【题型】解答题　【知识点】解析几何　【难度】easy
已知椭圆$C: \frac{x^2}{a^2} + \frac{y^2}{b^2} = 1(a > b > 0)$的左、右焦点为 $F_1, F_2$, 离心率为 $\frac{1}{2}$. 点 $P$ 是椭圆 $C$ 上不同于顶点的任意一点, 射线 $PF_1、PF_2$ 分别与椭圆 $C$ 交于点 $A, B$, $\triangle PF_1B$ 的周长为 8.

(1)求椭圆 $C$ 的标准方程;

(2)若 $\overrightarrow{PF_1} = \lambda_1 \overrightarrow{F_1A}, \overrightarrow{PF_2} = \lambda_2 \overrightarrow{F_2B}$, 求证: $\lambda_1 + \lambda_2$ 为定值.
【解答】
【答案】(1) $\frac{x^2}{4} + \frac{y^2}{3} = 1$

(2)证明见解析

【解析】(1) $\because C_{\triangle PF_1B} = |PF_1| + |PF_2| + |BF_1| + |BF_2| = 2a + 2a = 4a$,

$\therefore 4a = 8, a = 2$

由离心率 $\frac{1}{2}$ 得 $c = 1$, 从而 $b = \sqrt{3}$,

所以椭圆 $C$ 的标准方程为 $\frac{x^2}{4} + \frac{y^2}{3} = 1$.

设 $P(x_0, y_0), A(x_1, y_1), B(x_2, y_2)$, 则 $\frac{x_0^2}{4} + \frac{y_0^2}{3} = 1$,

可设直线 $PA$ 的方程为 $x = my - 1$, 其中 $m = \frac{x_0 + 1}{y_0}$,

联立 $\begin{cases} x = my - 1 \\ \frac{x^2}{4} + \frac{y^2}{3} = 1 \end{cases}$, 化简得 $(3m^2 + 4)y^2 - 6my - 9 = 0$,

则 $y_0 y_1 = \frac{-9}{3m^2 + 4} = \frac{-9}{3\left(\frac{x_0 + 1}{y_0}\right)^2 + 4}$, 同理可得, $y_0 y_2 = \frac{-9}{3\left(\frac{x_0 - 1}{y_0}\right)^2 + 4}$

因为 $\overrightarrow{PF_1} = \lambda_1 \overrightarrow{F_1A}, \overrightarrow{PF_2} = \lambda_2 \overrightarrow{F_2B}$

所以 $\lambda_1 + \lambda_2 = \frac{PF_1}{AF_1} + \frac{PF_2}{BF_2} = \frac{y_0}{-y_1} + \frac{y_0}{-y_2} = -y_0 \left(\frac{1}{y_1} + \frac{1}{y_2}\right)$

$= \frac{y_0^2 \left[3\left(\frac{x_0 + 1}{y_0}\right)^2 + 4 + 3\left(\frac{x_0 - 1}{y_0}\right)^2 + 4\right]}{9} = \frac{3(x_0 + 1)^2 + 3(x_0 - 1)^2 + 8y_0^2}{9}$

$= \frac{6x_0^2 + 8y_0^2 + 6}{9} = \frac{24 + 6}{9} = \frac{10}{3}$,

所以 $\lambda_1 + \lambda_2$ 是定值 $\frac{10}{3}$.
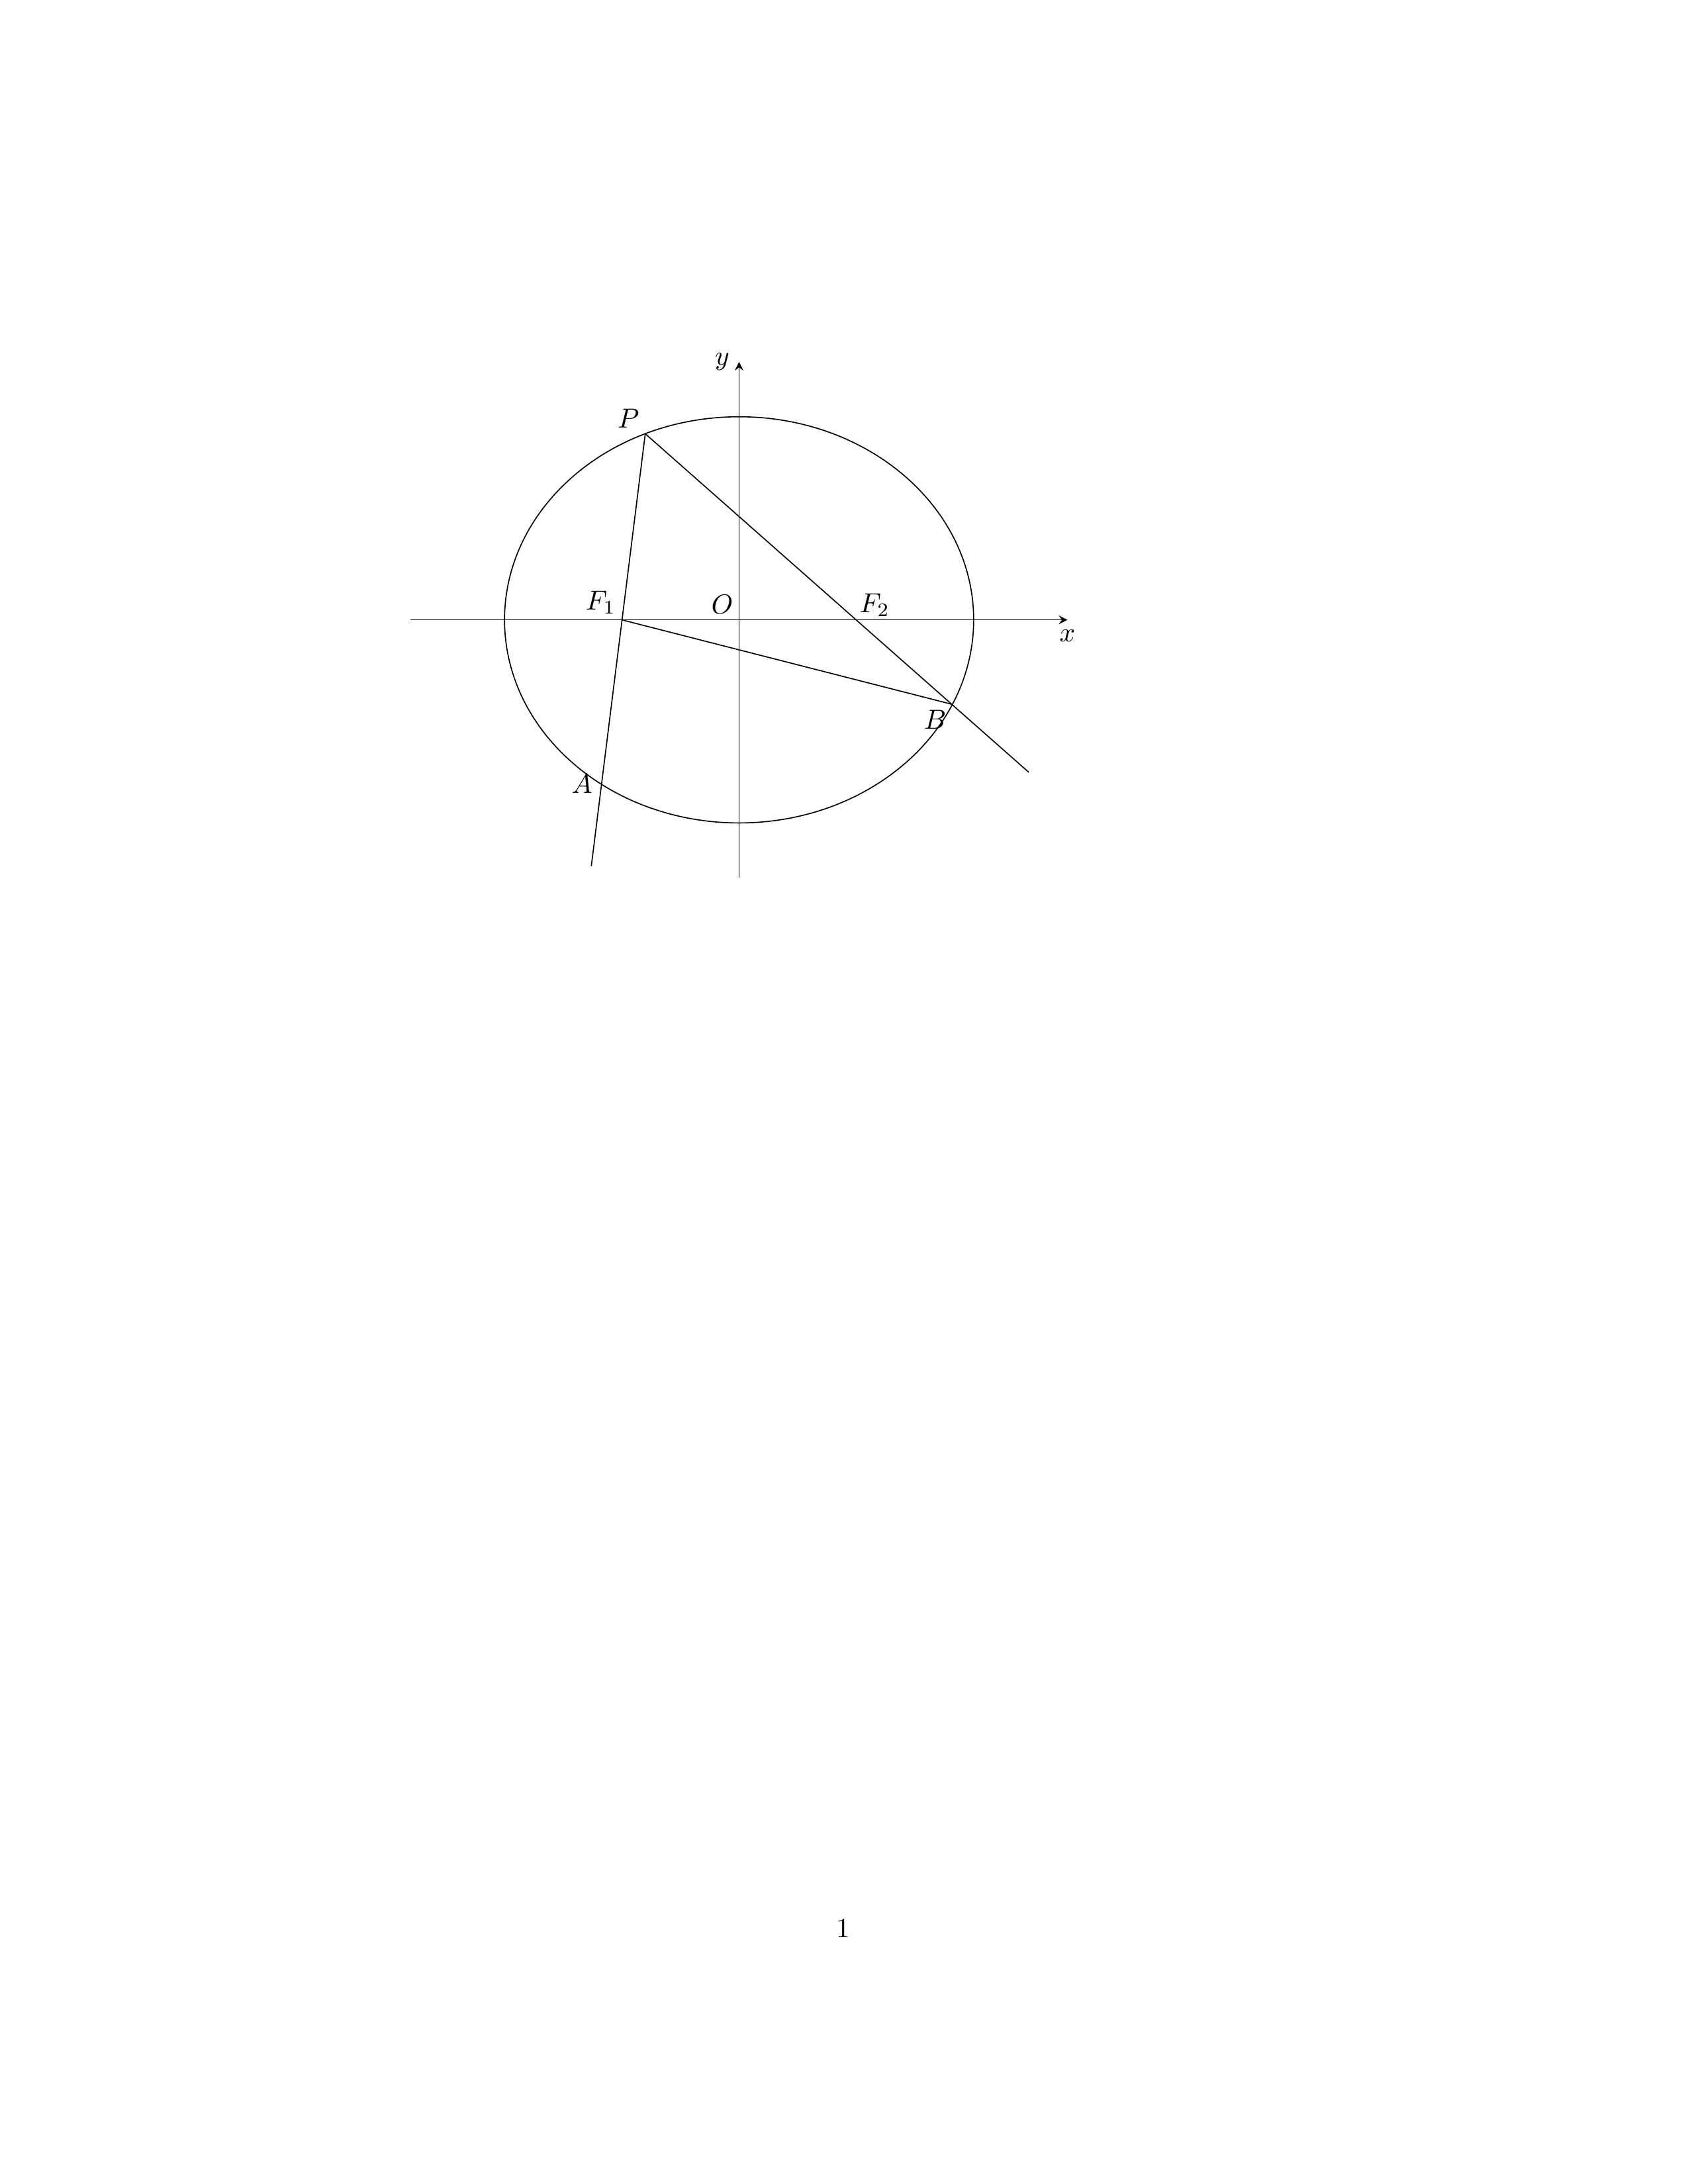